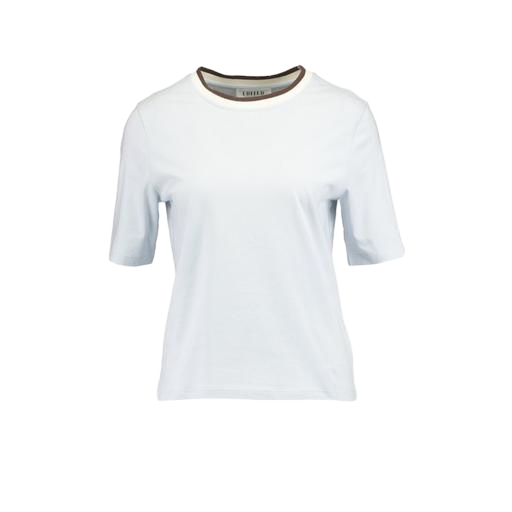
t-shirt classique light blue, t-shirt contrast piping, blue t-shirt only macy, white background